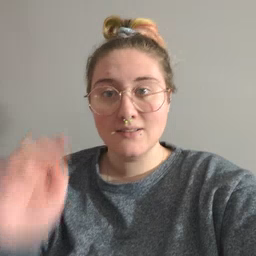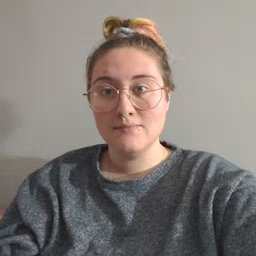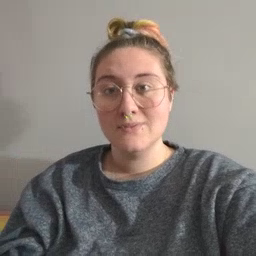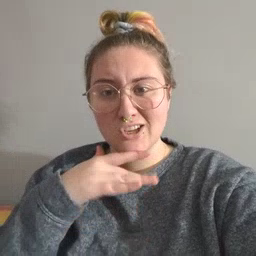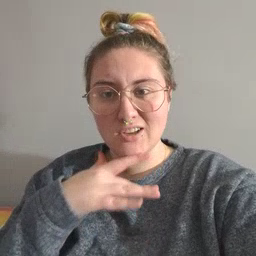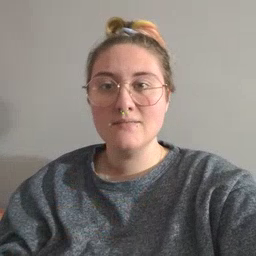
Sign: dirty